Lunar surface albedo tile
Center latitude: 17.325
Center longitude: 3.573
Resolution (meters per pixel, mean): 197.03
Tile area (km^2): 40683.72
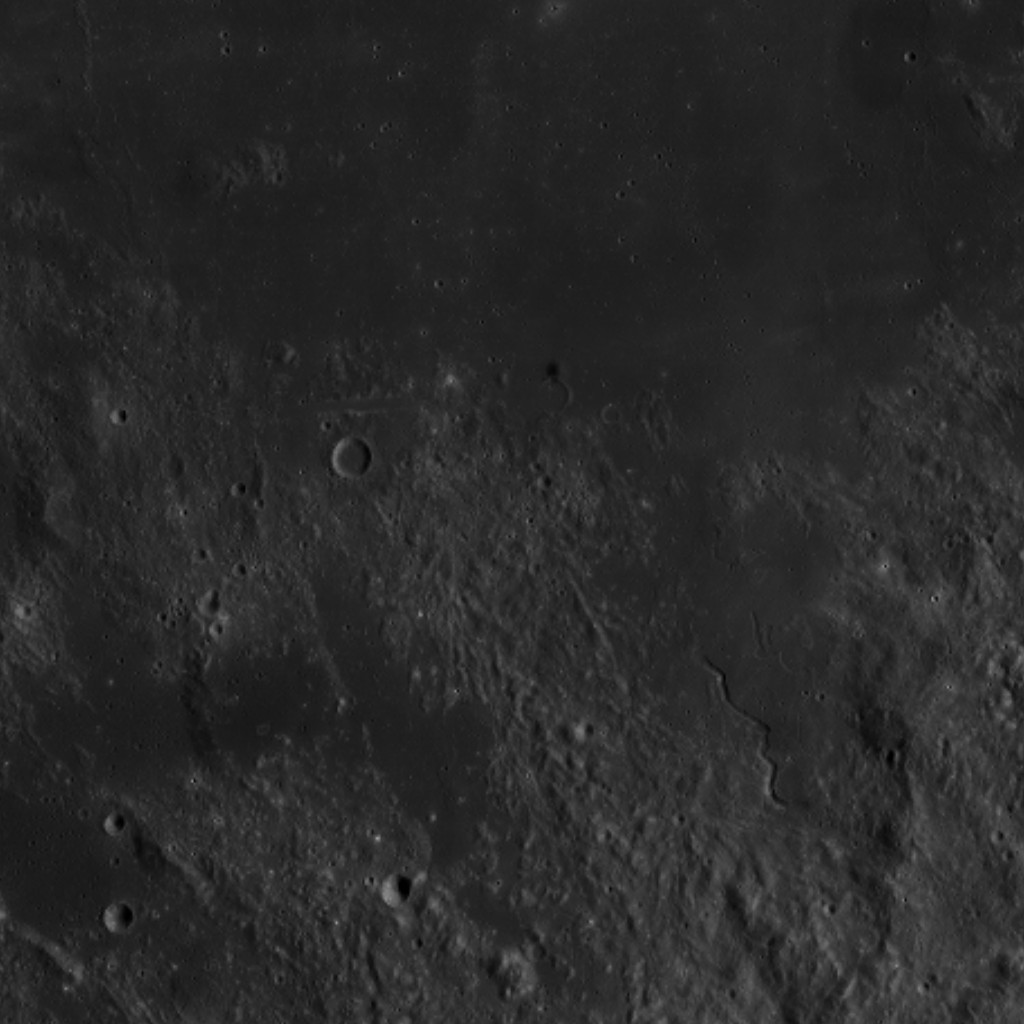